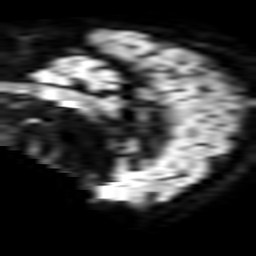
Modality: TRACE
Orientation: sagittal
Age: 75
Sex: male
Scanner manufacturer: philips
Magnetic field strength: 3 T
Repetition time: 3.332 s
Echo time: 0.076 s